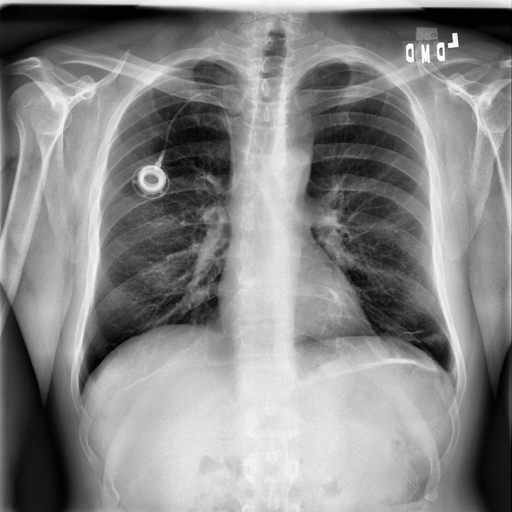
Finding: NORMAL